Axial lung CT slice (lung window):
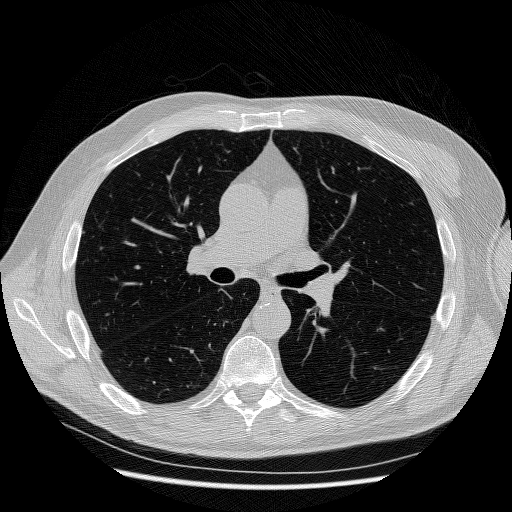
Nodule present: no